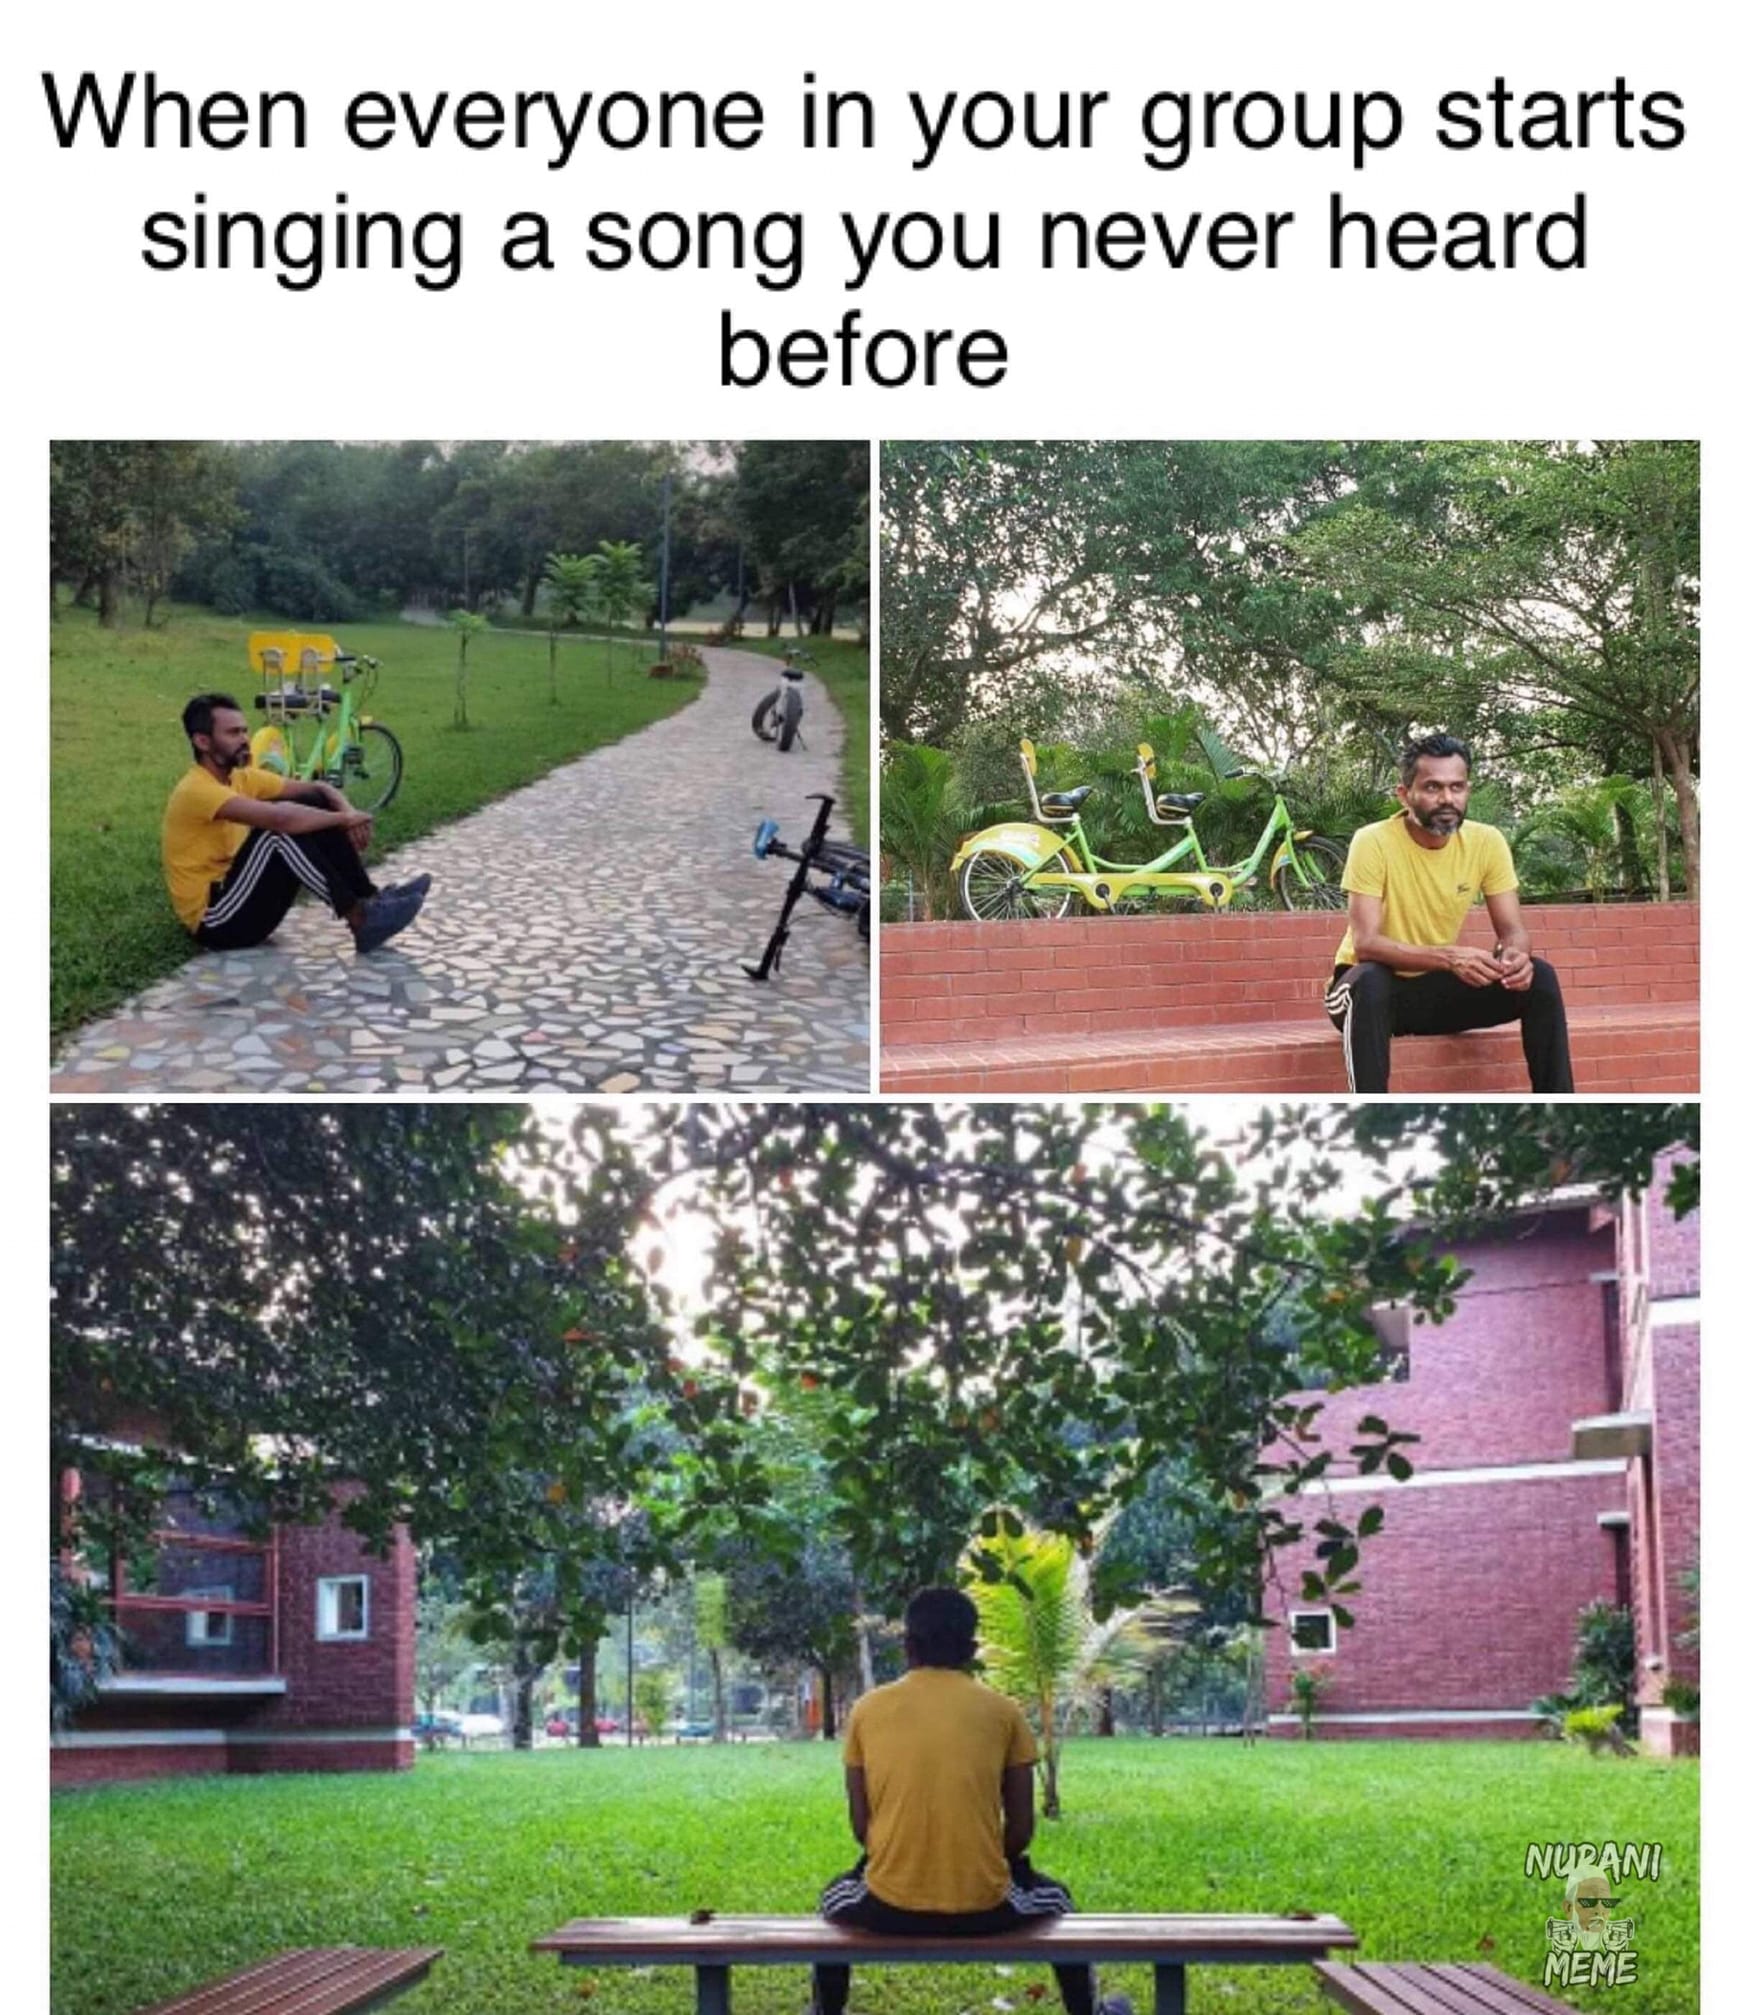
Caption: When everyone in your group starts singing a song you never heard before
Label: non-hate